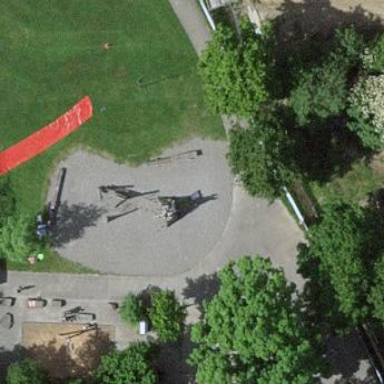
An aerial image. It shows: Playground area for leisure land.